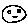
Label: smiley face